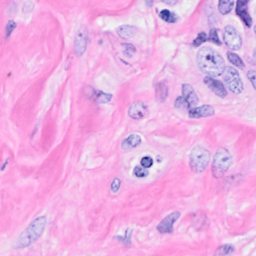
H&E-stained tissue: Breast